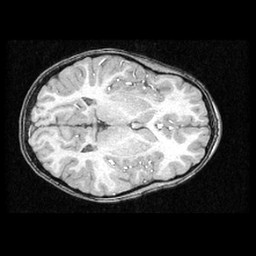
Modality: T1w
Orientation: axial
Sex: female
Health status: ill
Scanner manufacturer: ge
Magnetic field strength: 1.5 T
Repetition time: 21 s
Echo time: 0.008 s